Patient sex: M
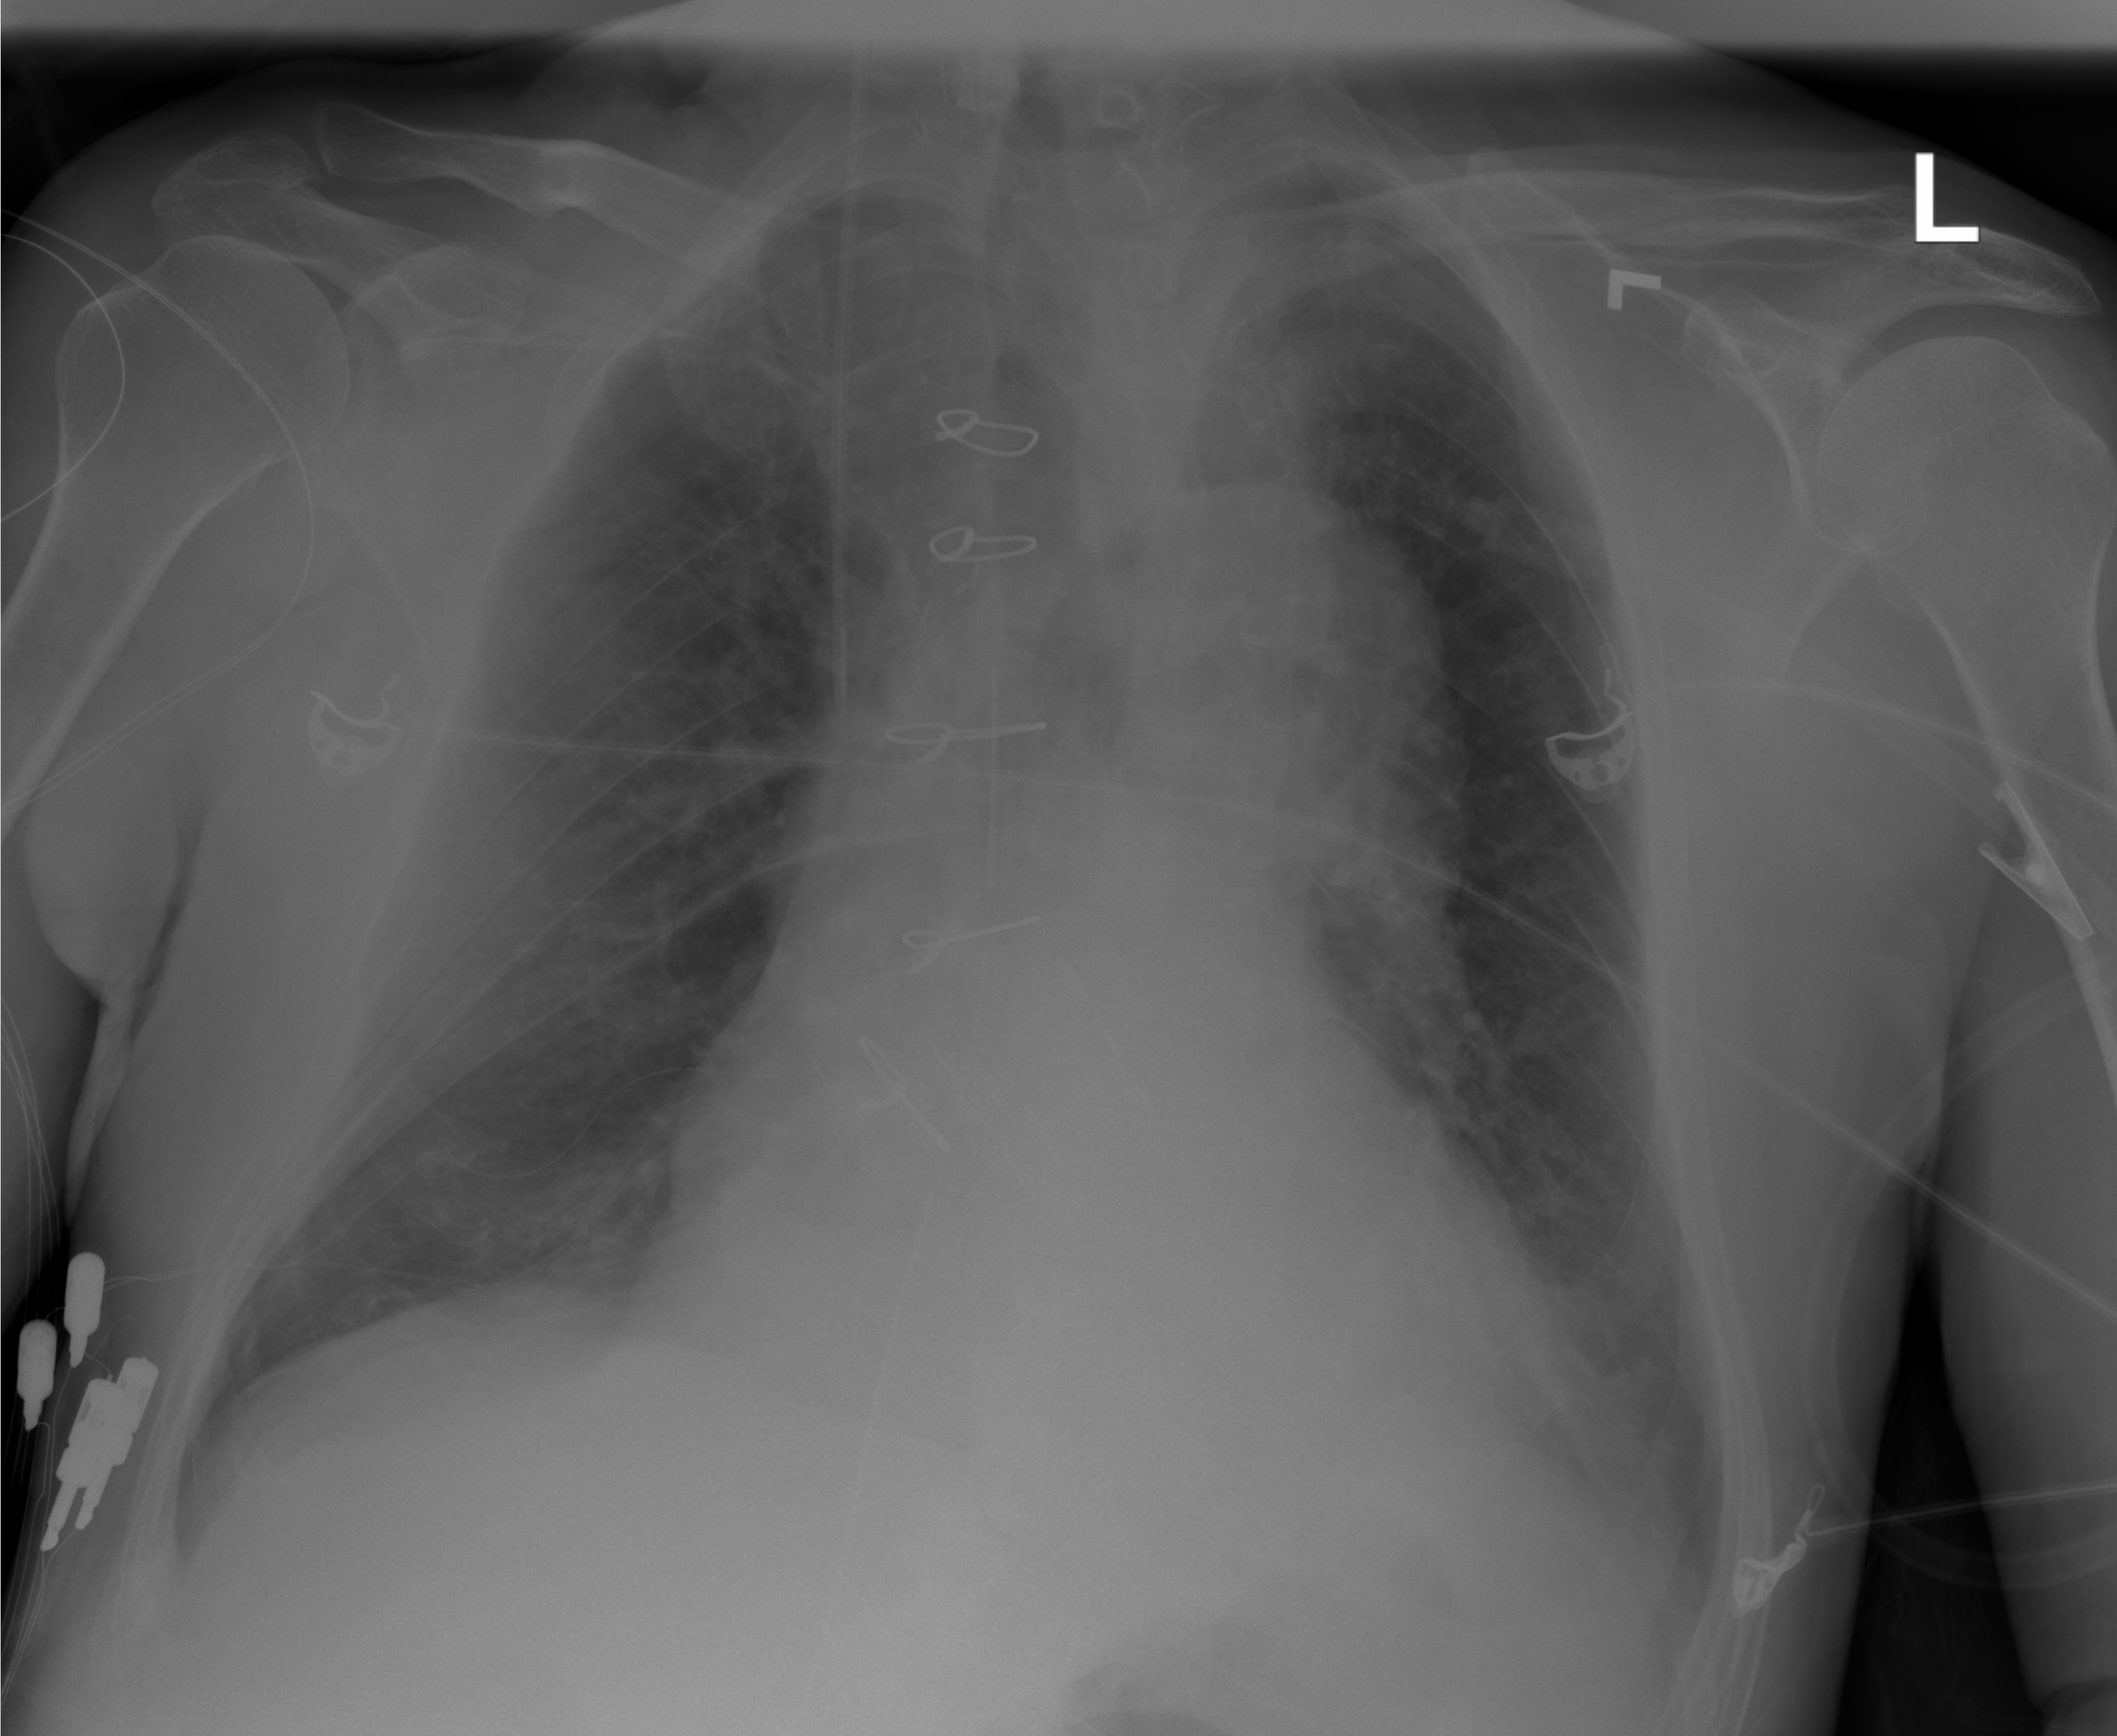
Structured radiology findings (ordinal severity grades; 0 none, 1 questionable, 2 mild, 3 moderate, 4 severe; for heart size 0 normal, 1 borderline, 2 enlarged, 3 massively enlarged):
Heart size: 2
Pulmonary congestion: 0
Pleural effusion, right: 0
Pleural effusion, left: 1
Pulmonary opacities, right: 0
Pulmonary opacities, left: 0
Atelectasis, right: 0
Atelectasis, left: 0